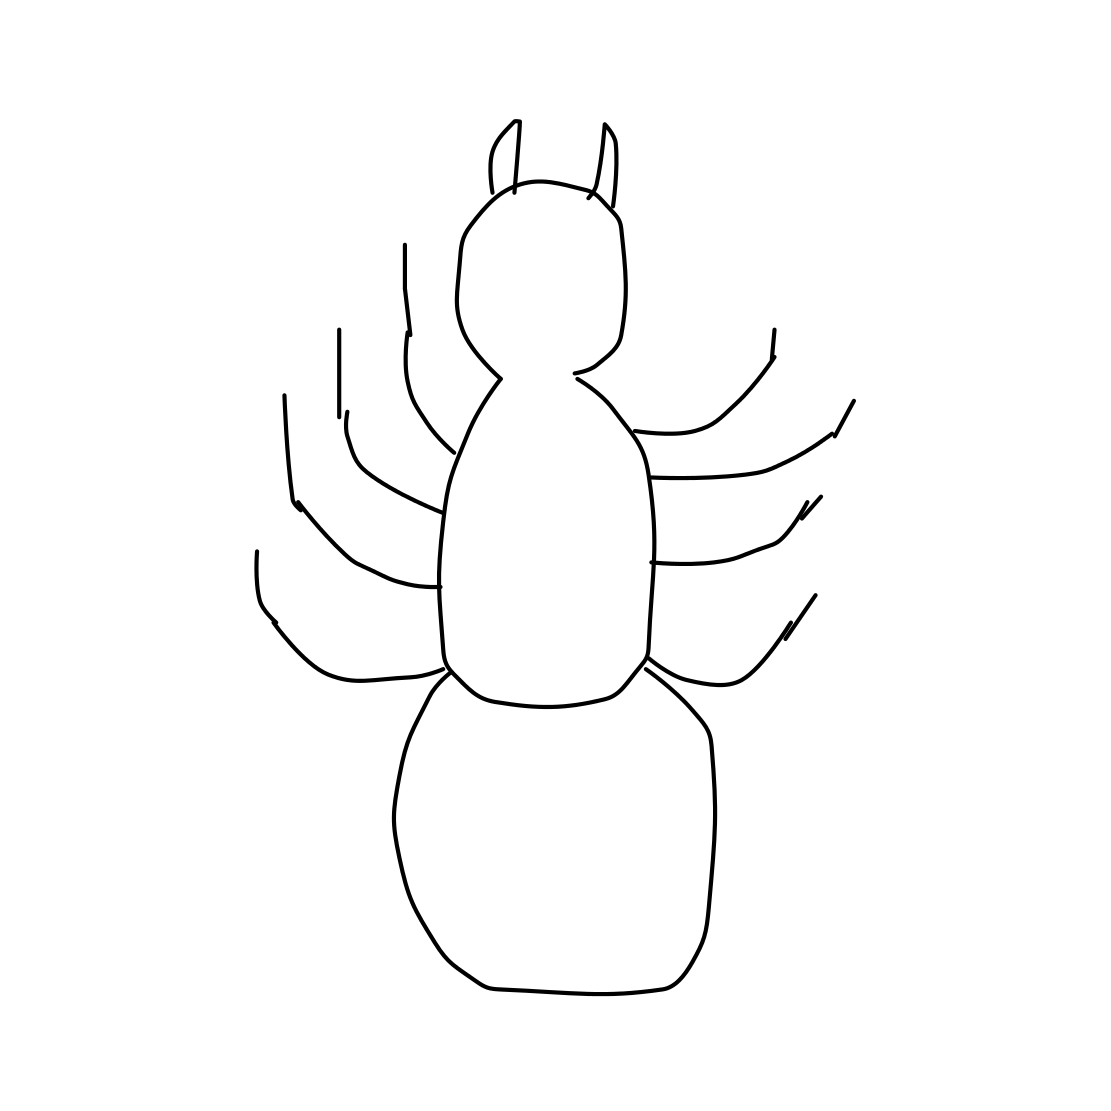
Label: spider